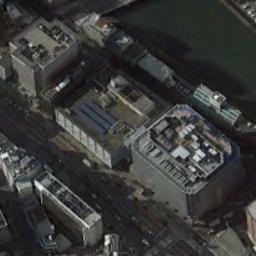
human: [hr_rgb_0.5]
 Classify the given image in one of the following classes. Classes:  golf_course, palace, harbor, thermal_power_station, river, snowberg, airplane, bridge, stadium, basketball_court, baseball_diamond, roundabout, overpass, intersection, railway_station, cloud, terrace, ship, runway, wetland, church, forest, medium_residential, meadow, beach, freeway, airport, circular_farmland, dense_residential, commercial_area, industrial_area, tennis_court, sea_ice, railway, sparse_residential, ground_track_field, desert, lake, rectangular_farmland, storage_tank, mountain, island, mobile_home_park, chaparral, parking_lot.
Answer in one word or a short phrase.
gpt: commercial_area